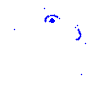
Particle: electron